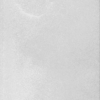
Label: dusty